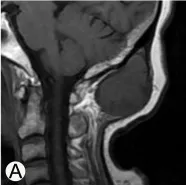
Imaging and immunohistochemical staining related to the pathological diagnosis of malignant solitary fibrous tumor. (A, B), MRI shows that the tumor is located subcutaneously in the occipital region, with clear boundaries. On T1WI, it shows iso-low signal intensity, while on T2Flair, it shows mixed high signal intensity.
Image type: radiology (mri)